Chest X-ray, PA view. Patient: 53 years old, sex F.
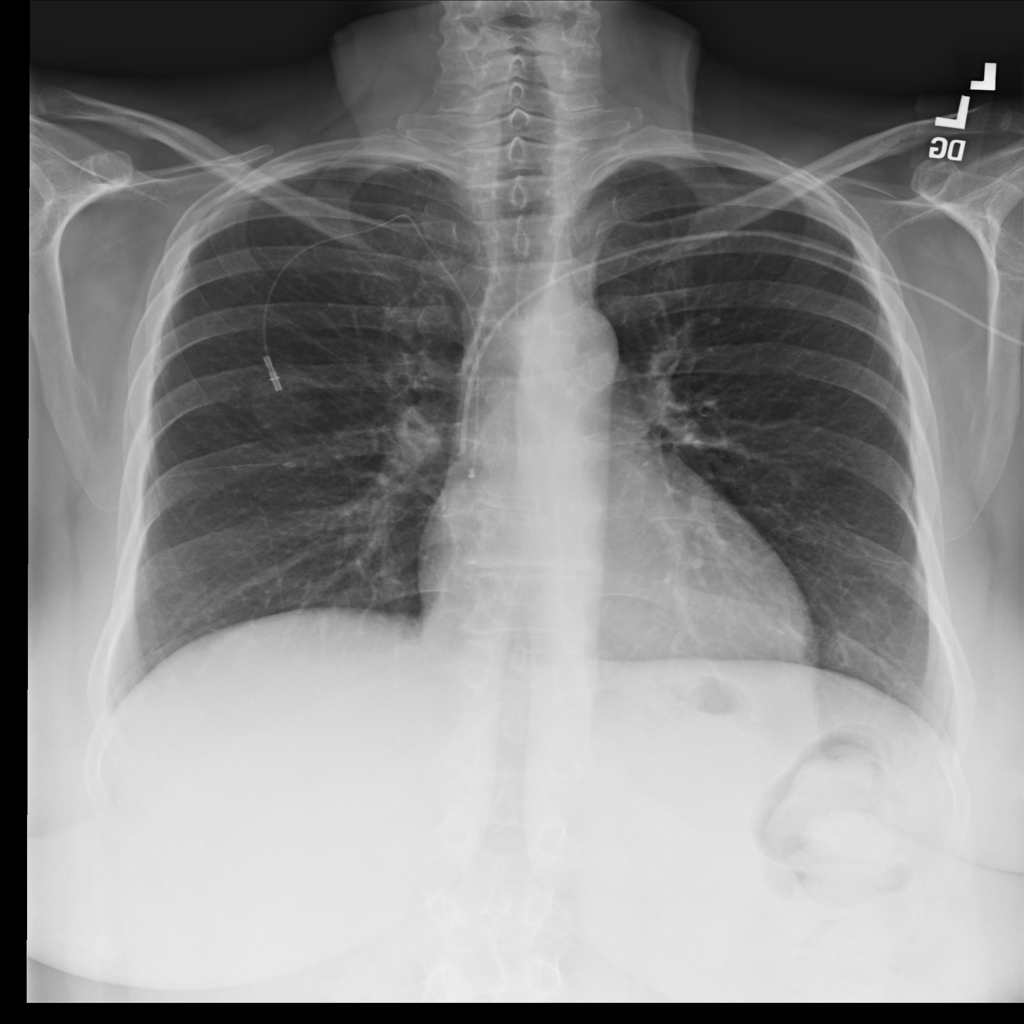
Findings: Nodule, Pleural_Thickening